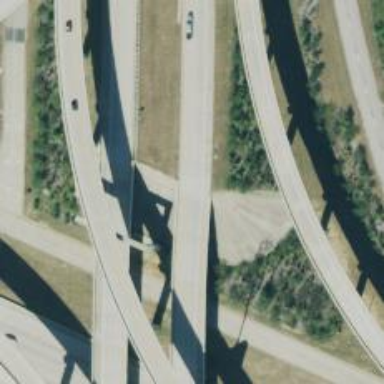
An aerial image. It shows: Bridge over motorway.